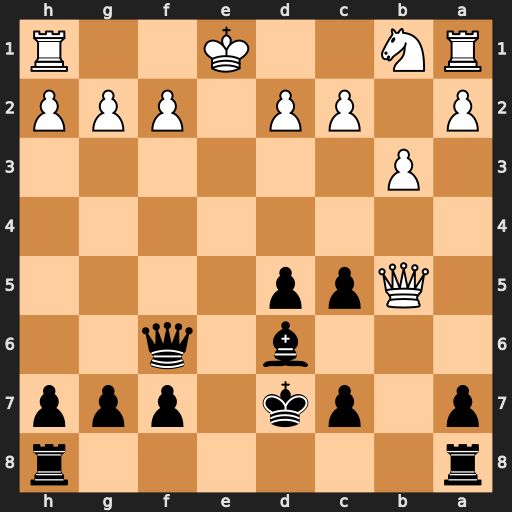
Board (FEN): r6r/p1pk1ppp/3b1q2/1Qpp4/8/1P6/P1PP1PPP/RN2K2R
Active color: b
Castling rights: KQ
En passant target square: -
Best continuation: c6 Qb7+ Bc7